Question: I tried looking for a solution to this error but still can't use the class 'java.util.regex.Pattern', So I tried to make the import manually but I can only see three classes 'Matcher', 'MatchResult' and 'PatternSyntaxException'.
When looking in 'C:\Program Files\Java\jdk1.8.0_11\src.zip' I can see the 'Pattern.java' file, and I can see also the class Pattern.class when opening the JAR 'C:\Program Files\Java\jdk1.8.0_11\jre\lib
t.jar'.
Could someone help why Eclipse can't see this 'Pattern' class?
This is the error as you can see it in Eclipse:

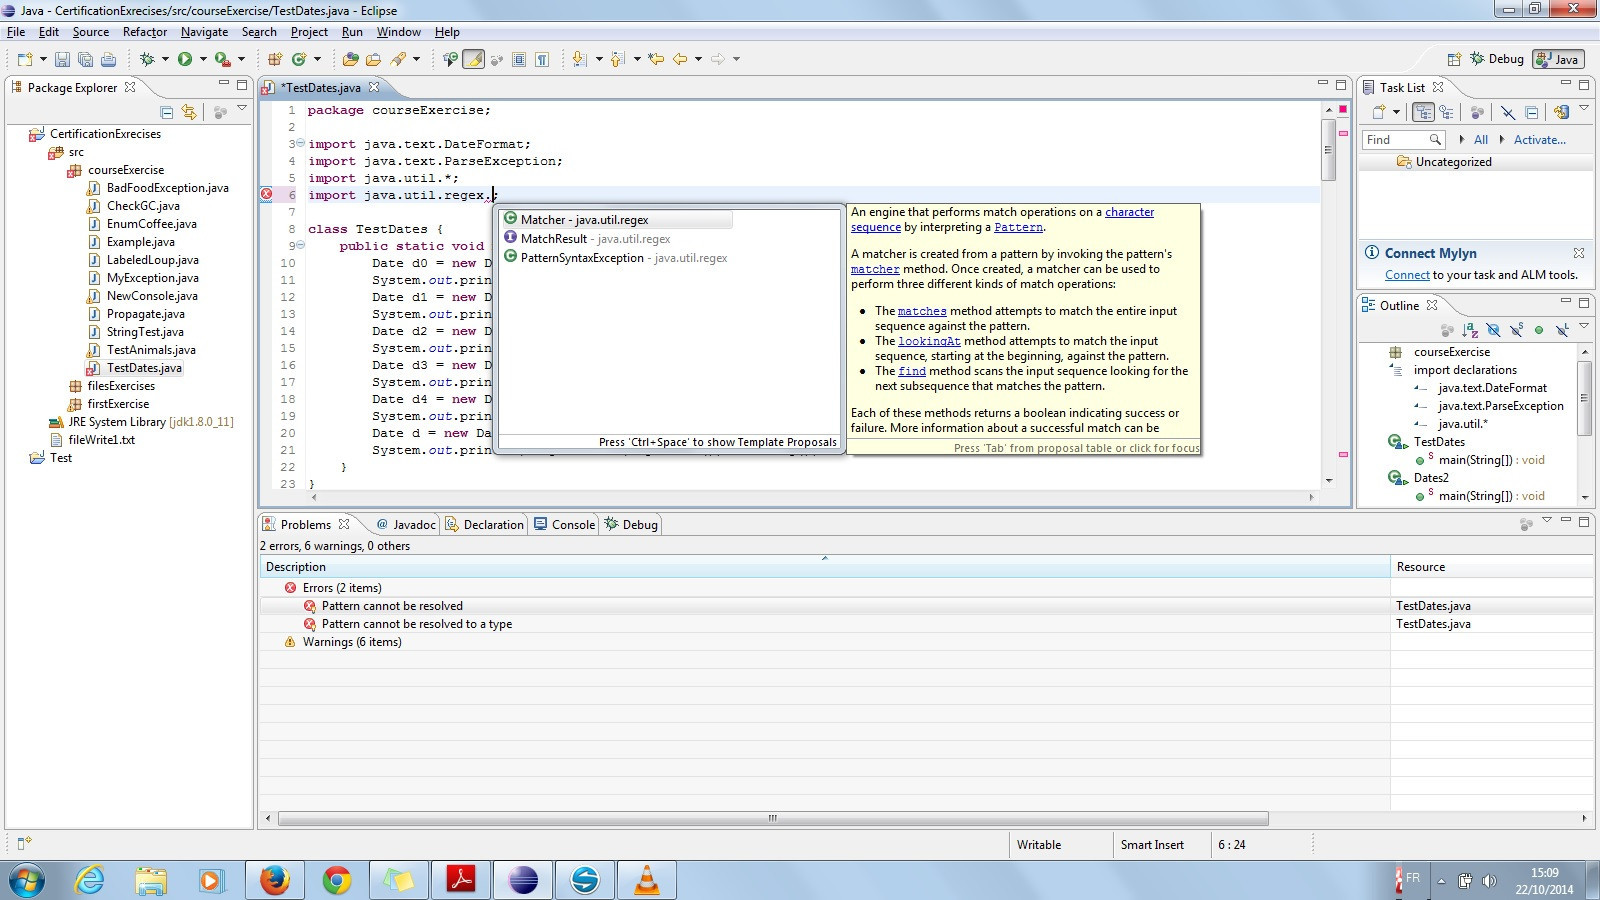
Answer: The problem was due to the JDK I was using, probably a corrupted file or installation issues, I tried another JDK version (1.6) and its working fine now.